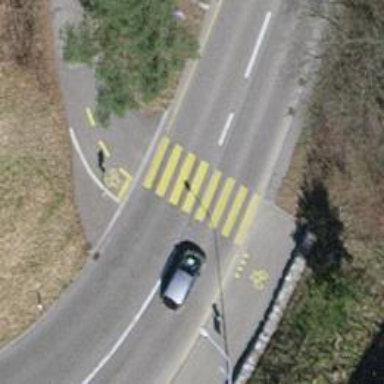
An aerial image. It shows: Crossing on cycleway.